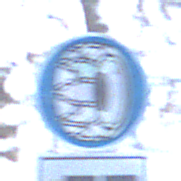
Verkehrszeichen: SchneekettenVorgeschrieben
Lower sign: HinweisDurchSinnbild16
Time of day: MorningAfternoon
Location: Outdoor (Nature)
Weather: Clear
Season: Winter
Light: Natural